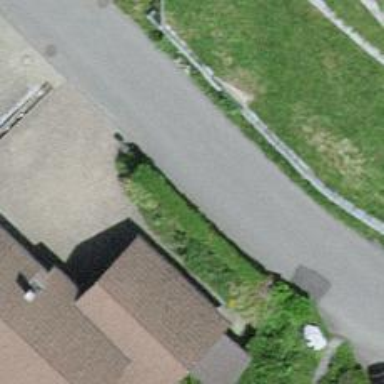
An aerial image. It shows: Hedge acting as barrier.